Question: The example configuration to reproduce this problem is at <URL>.
I am using ExtJS-4.2.1.883 here.
Essentially, when you collapse the top group, and try checking the row under AT&T, it doesn't select that row at all. If you check the console, the index of the selected row is shown as '-1'.

How do I fix this?
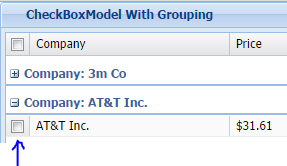
Answer: There are at least two known grouping bugs in ExtJS 4.2.1, fixed in 4.2.2 (<URL>, respectively.